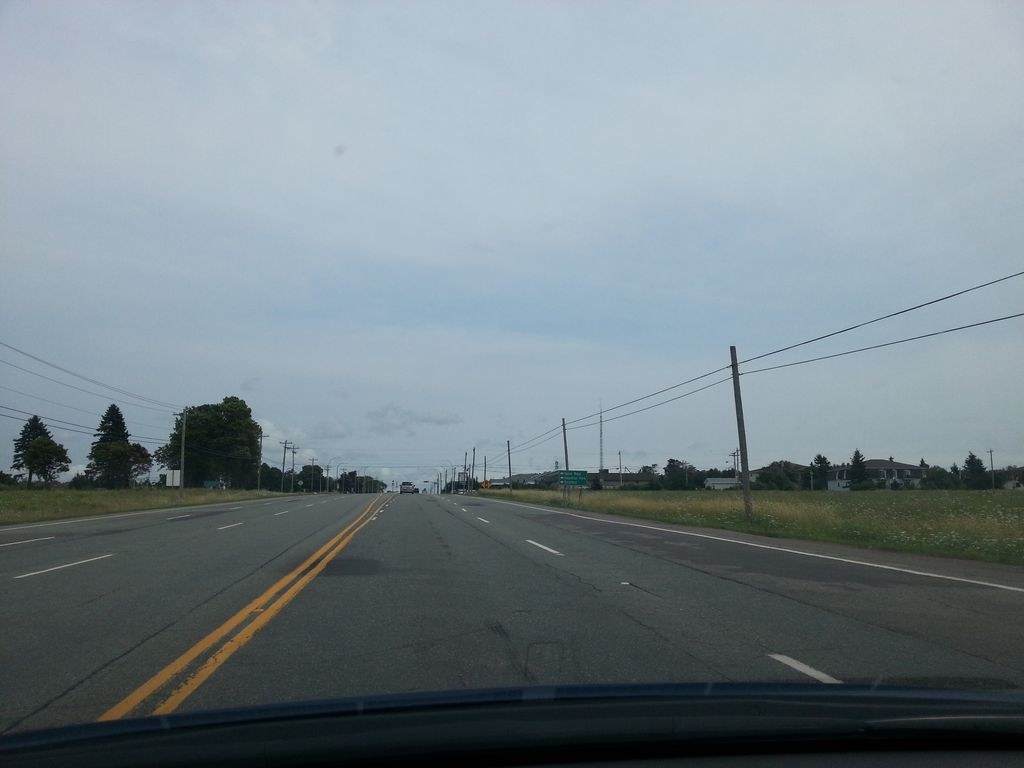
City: charlottetown